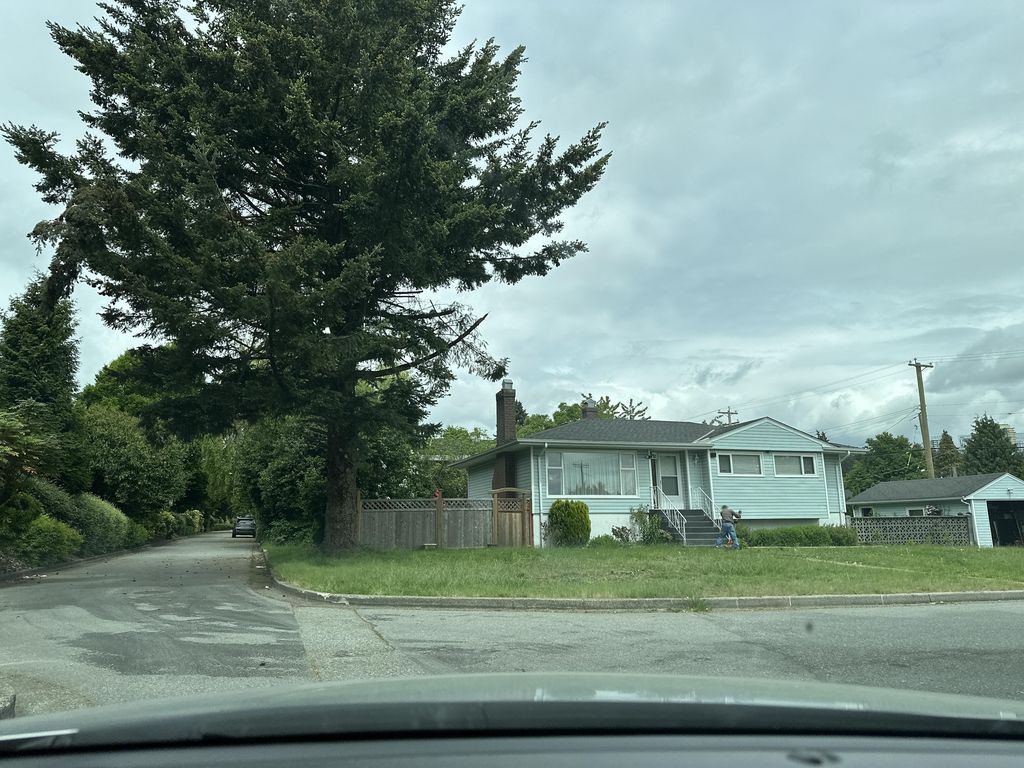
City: vancouver